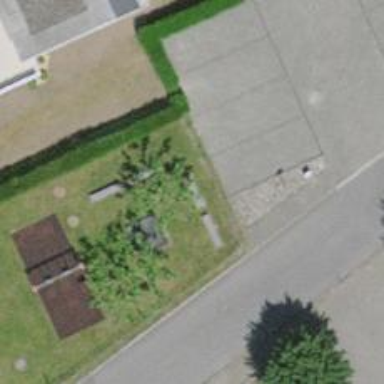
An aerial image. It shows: Concrete bench.